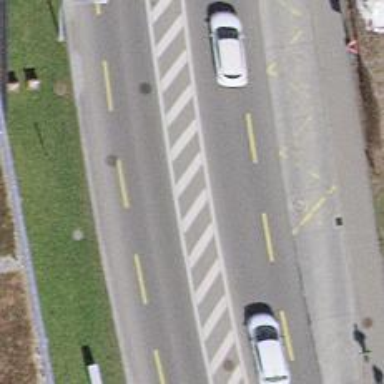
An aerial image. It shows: Secondary road with asphalt surface. There are trolley wires present and designated lanes for cycling on both sides of the road.